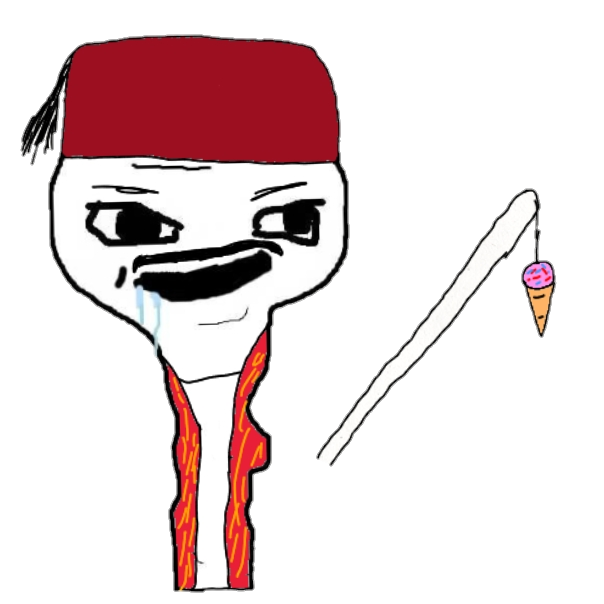
Label: 5_Brainlet